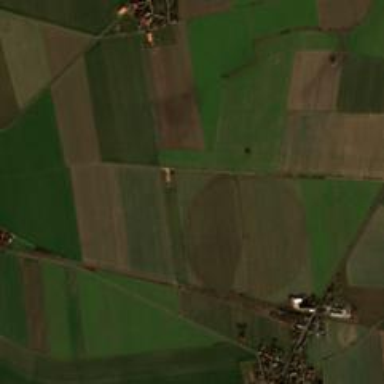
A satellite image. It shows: View of farmland.